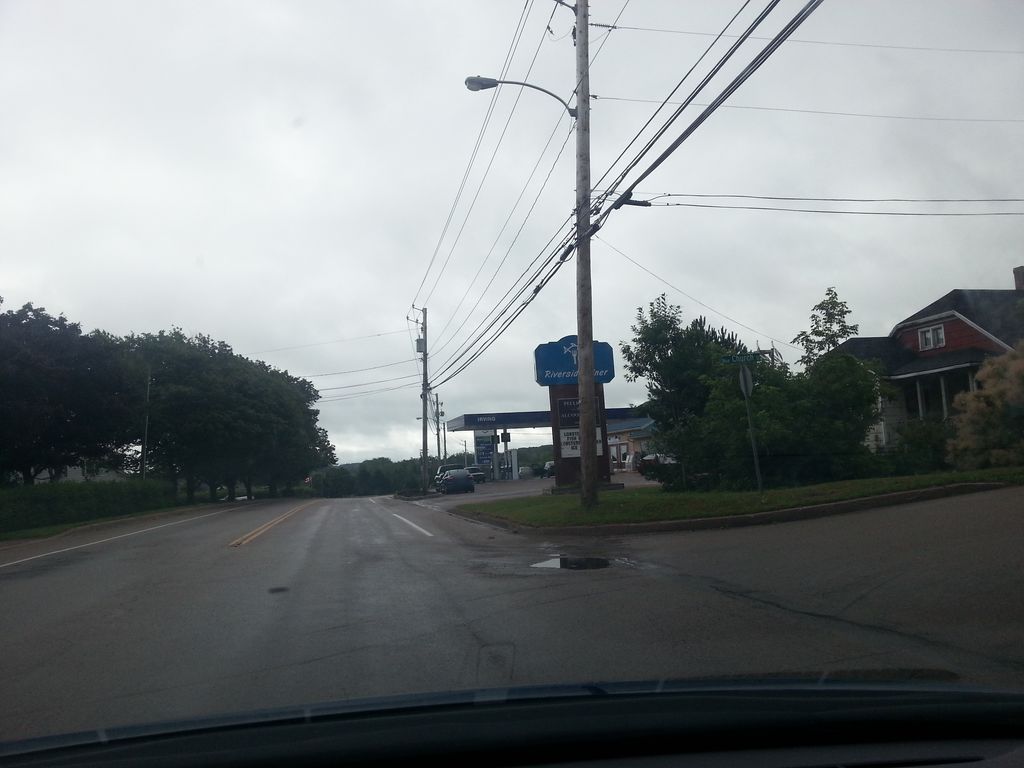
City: charlottetown